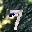
Label: 7